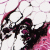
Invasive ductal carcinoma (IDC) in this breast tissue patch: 0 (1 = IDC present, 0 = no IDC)